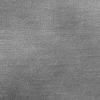
Atmospheric dust classification: dusty